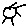
Label: sun